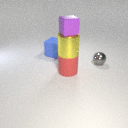
small purple rubber cube above large red rubber cylinder